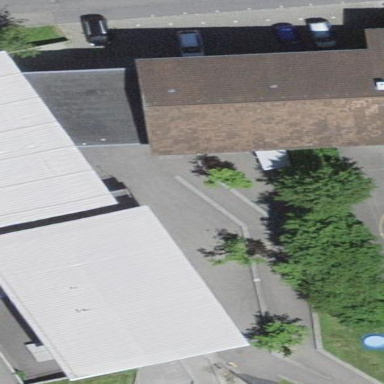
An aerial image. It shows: School building.